Field crop: maize
Growth stage: 2
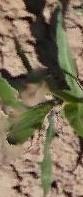
Species: maize